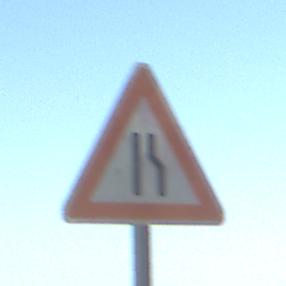
Verkehrszeichen: EinseitigVerengteFahrbahnRechts
Umgebung: Outdoor, Urban
Tageszeit: MorningAfternoon
Wetter: Clear
Licht: Natural
Jahreszeit: NotSpecified
Kontrast: HighContrast